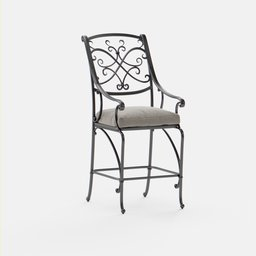
Label: furniture